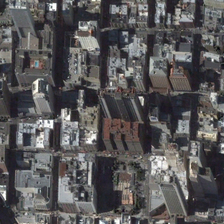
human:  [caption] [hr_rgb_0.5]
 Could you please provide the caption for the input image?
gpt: many buildings are in a commercial area .

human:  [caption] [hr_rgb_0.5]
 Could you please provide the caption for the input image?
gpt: many buildings are in a commercial area .

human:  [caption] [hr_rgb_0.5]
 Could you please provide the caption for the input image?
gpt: many buildings are in a commercial area .

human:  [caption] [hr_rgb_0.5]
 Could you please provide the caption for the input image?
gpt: many buildings are in a commercial area .

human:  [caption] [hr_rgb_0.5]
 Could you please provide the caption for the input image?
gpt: many buildings are in a commercial area .